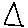
Label: triangle